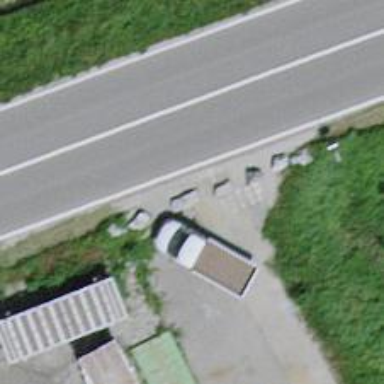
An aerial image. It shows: Block barrier.